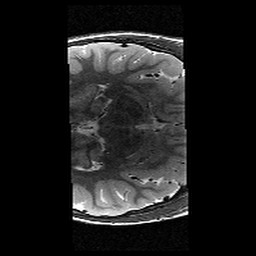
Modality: T2w
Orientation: axial
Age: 11
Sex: male
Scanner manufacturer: siemens
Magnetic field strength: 3 T
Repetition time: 9.23 s
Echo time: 0.067 s